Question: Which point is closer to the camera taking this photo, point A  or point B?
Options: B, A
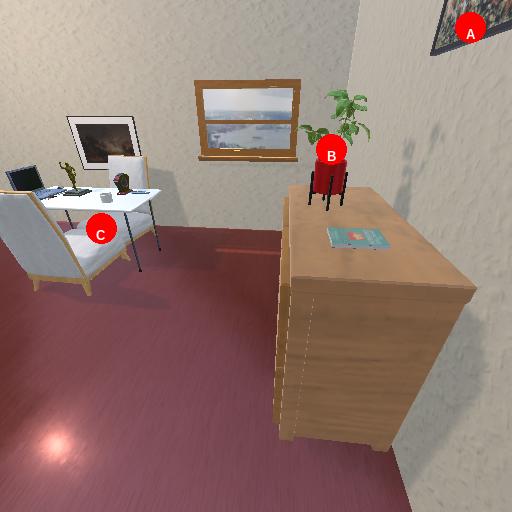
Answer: B